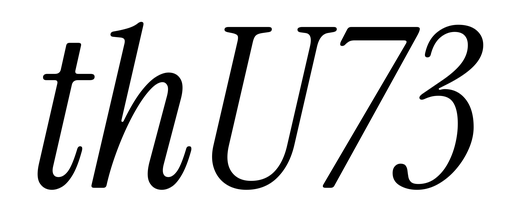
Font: InstrumentSerif-Italic